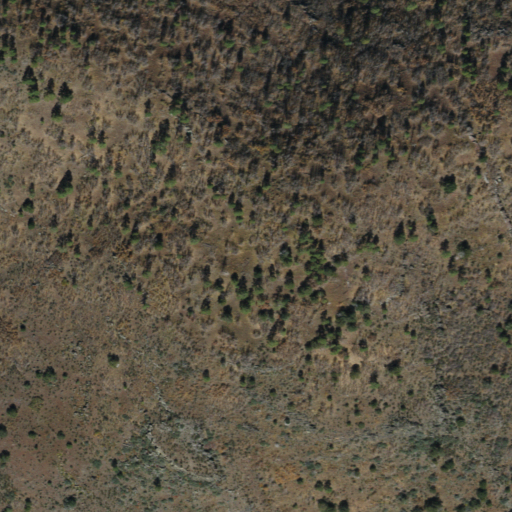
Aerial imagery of mountain in Arizona named Dutch Kid Knoll containing evergreen forest and shrub